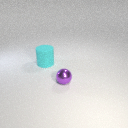
large cyan rubber cylinder to the left of small purple metal sphere